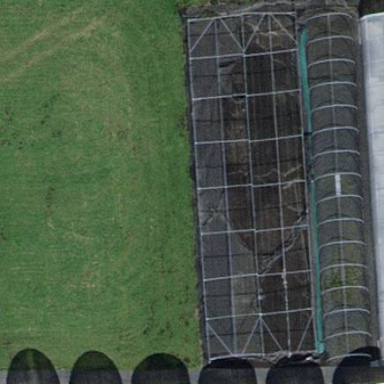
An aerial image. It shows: Greenhouse.